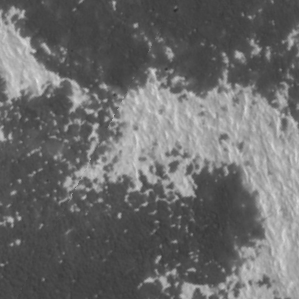
Label: frost